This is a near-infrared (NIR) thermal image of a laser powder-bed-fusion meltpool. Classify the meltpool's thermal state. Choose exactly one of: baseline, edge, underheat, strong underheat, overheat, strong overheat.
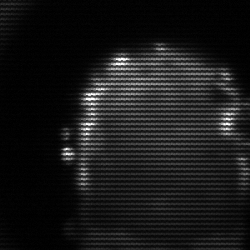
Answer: baseline